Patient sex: F
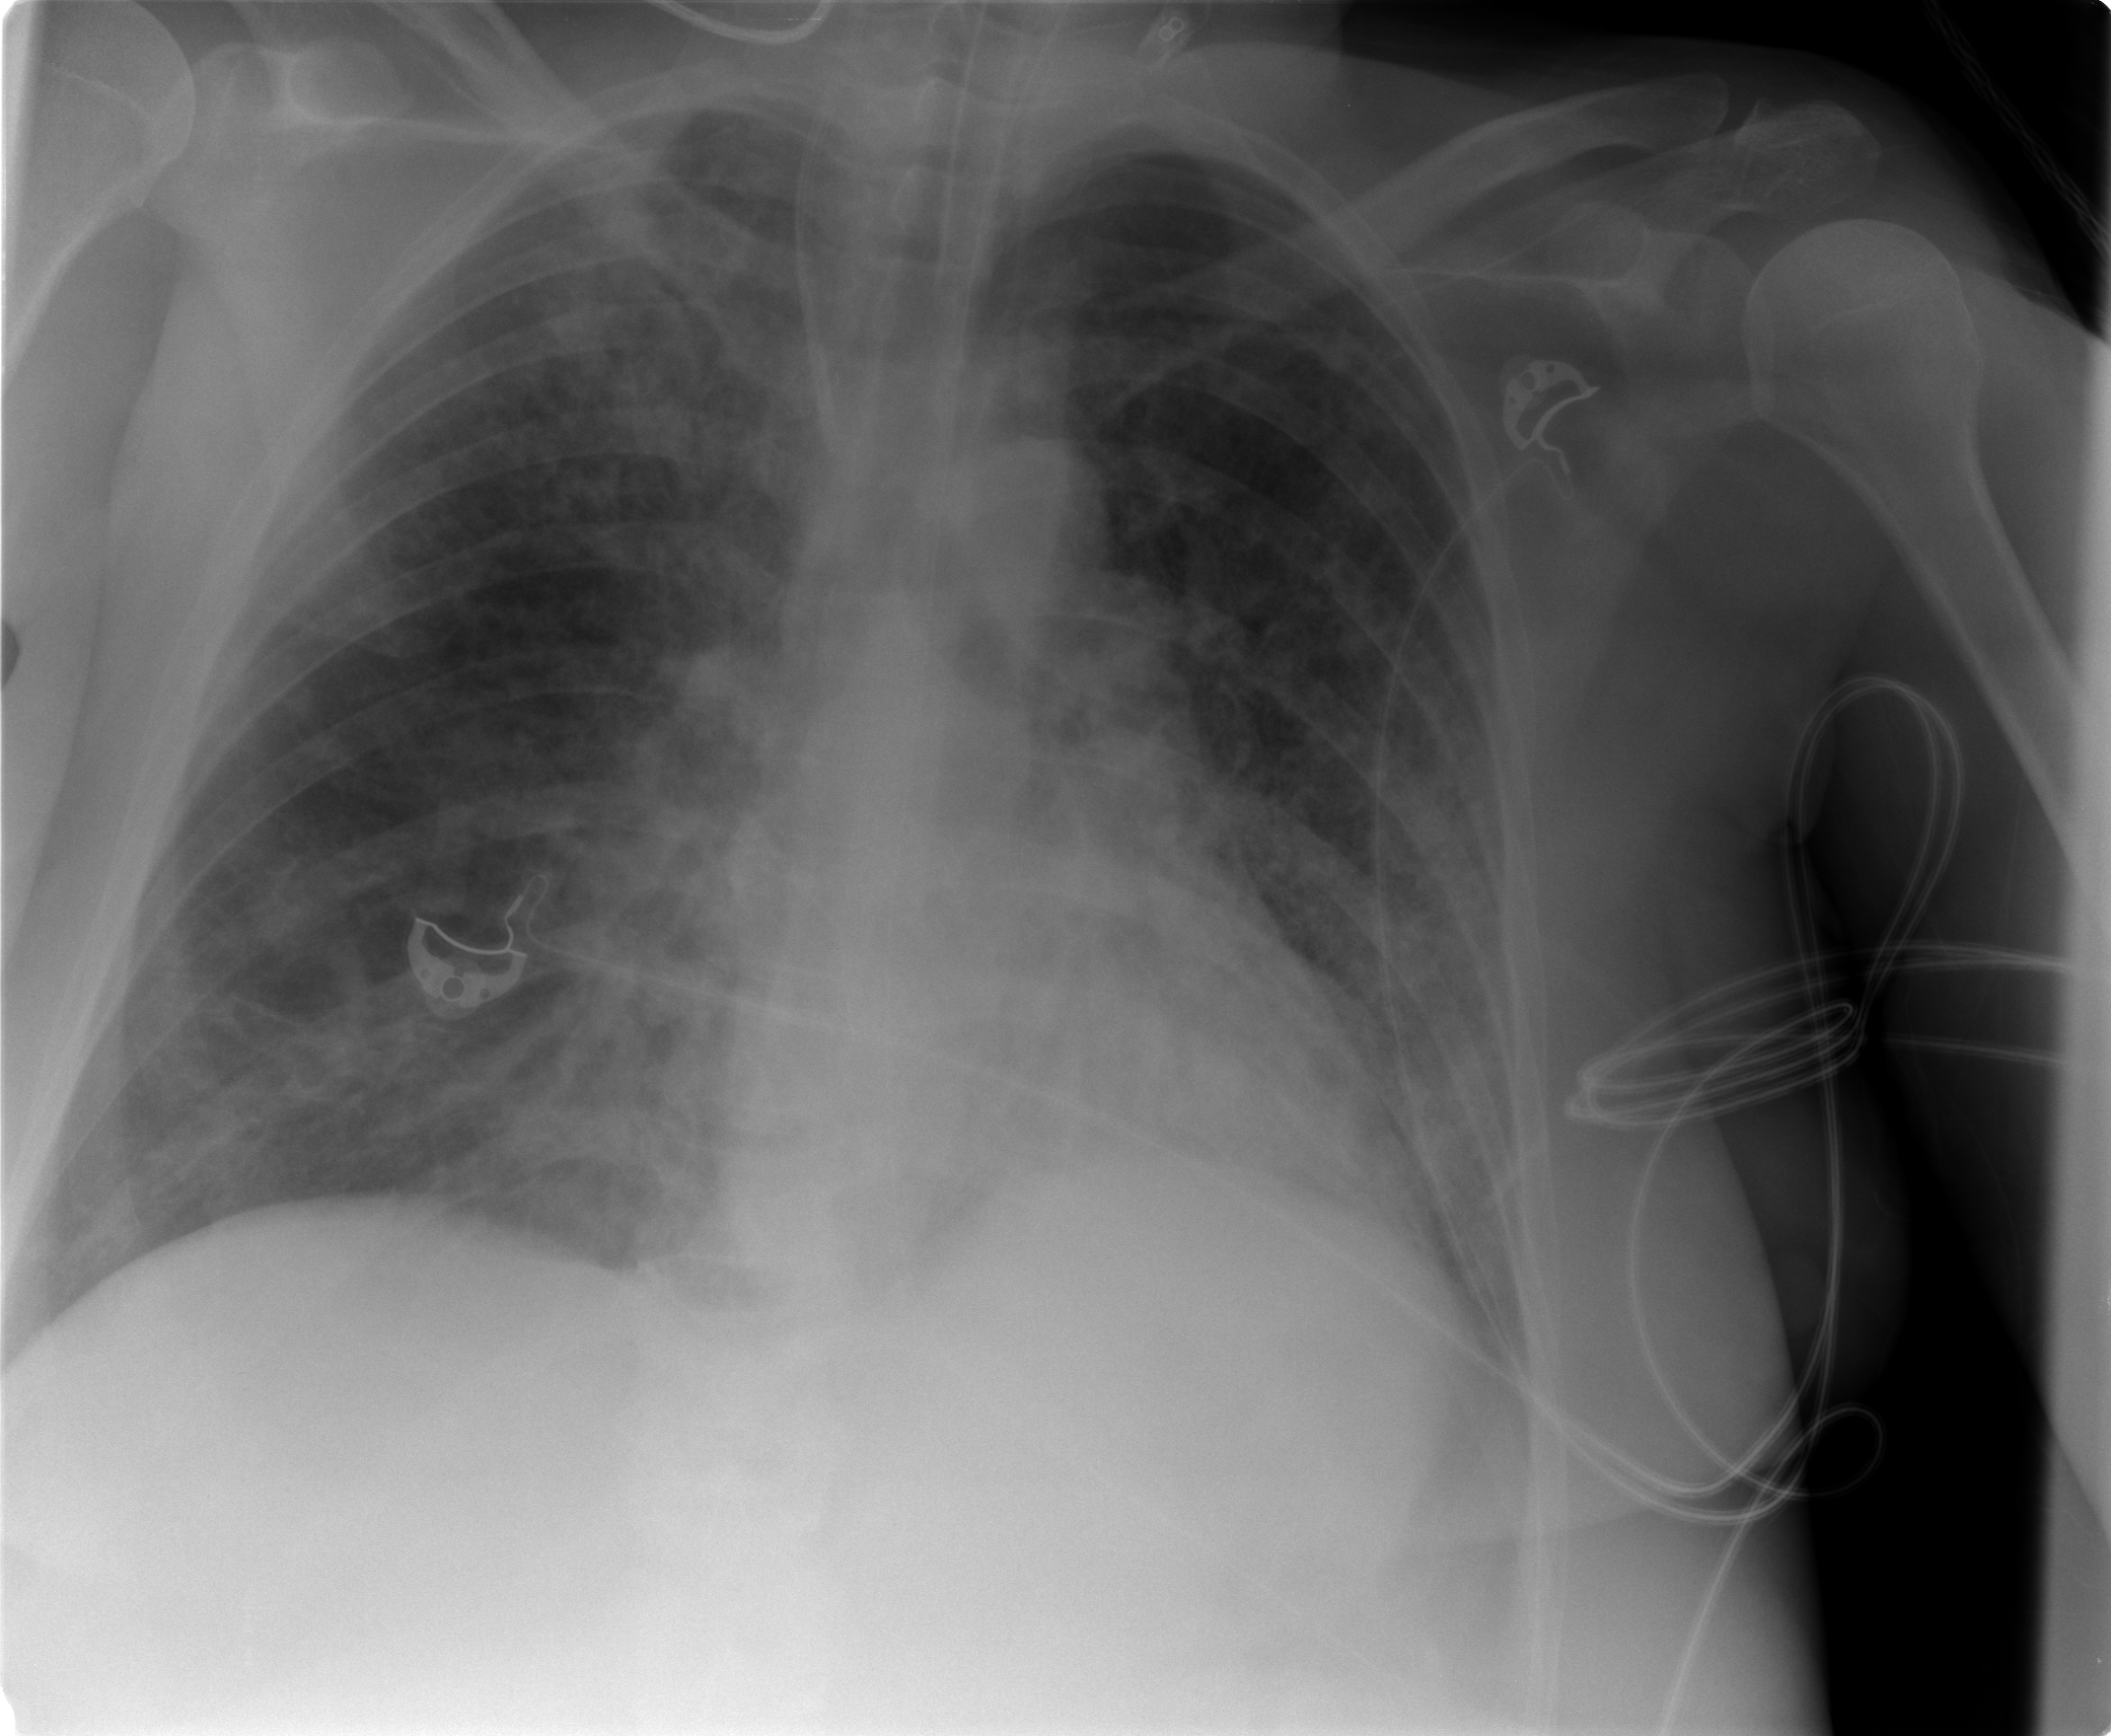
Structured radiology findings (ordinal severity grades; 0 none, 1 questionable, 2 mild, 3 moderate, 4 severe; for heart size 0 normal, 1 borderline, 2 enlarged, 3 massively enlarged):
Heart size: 0
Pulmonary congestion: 3
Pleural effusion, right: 0
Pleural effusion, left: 0
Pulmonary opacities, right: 3
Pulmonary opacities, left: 3
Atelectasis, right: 3
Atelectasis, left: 3